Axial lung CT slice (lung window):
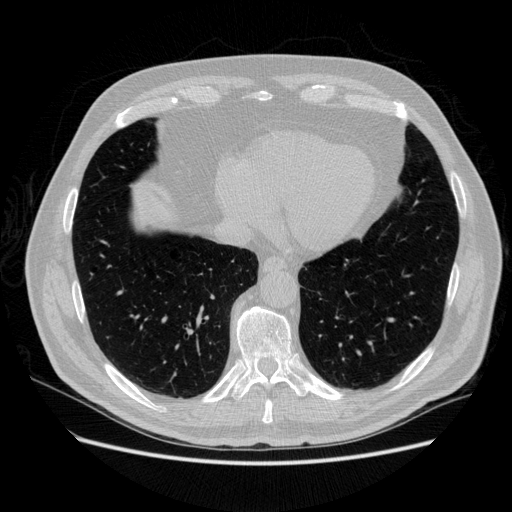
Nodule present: no